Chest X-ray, PA view. Patient: 62 years old, sex M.
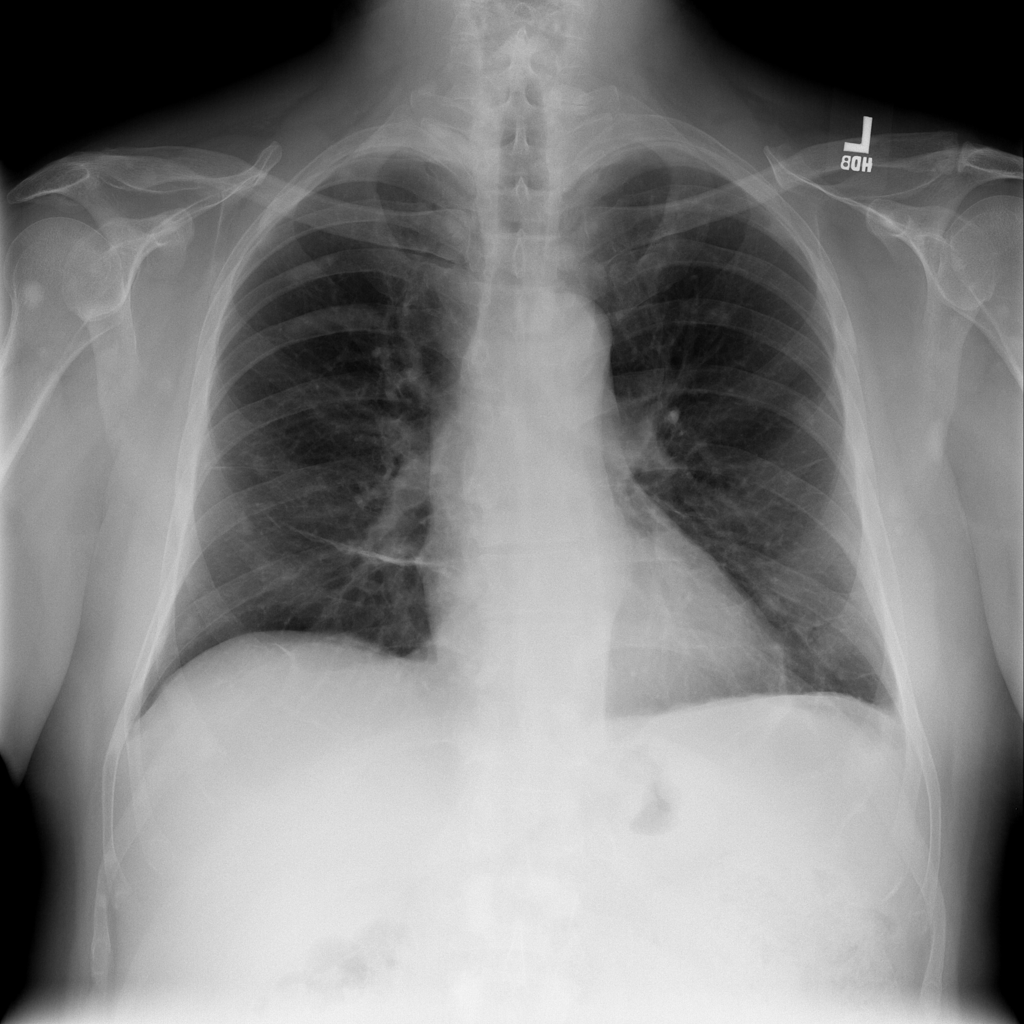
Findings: No Finding